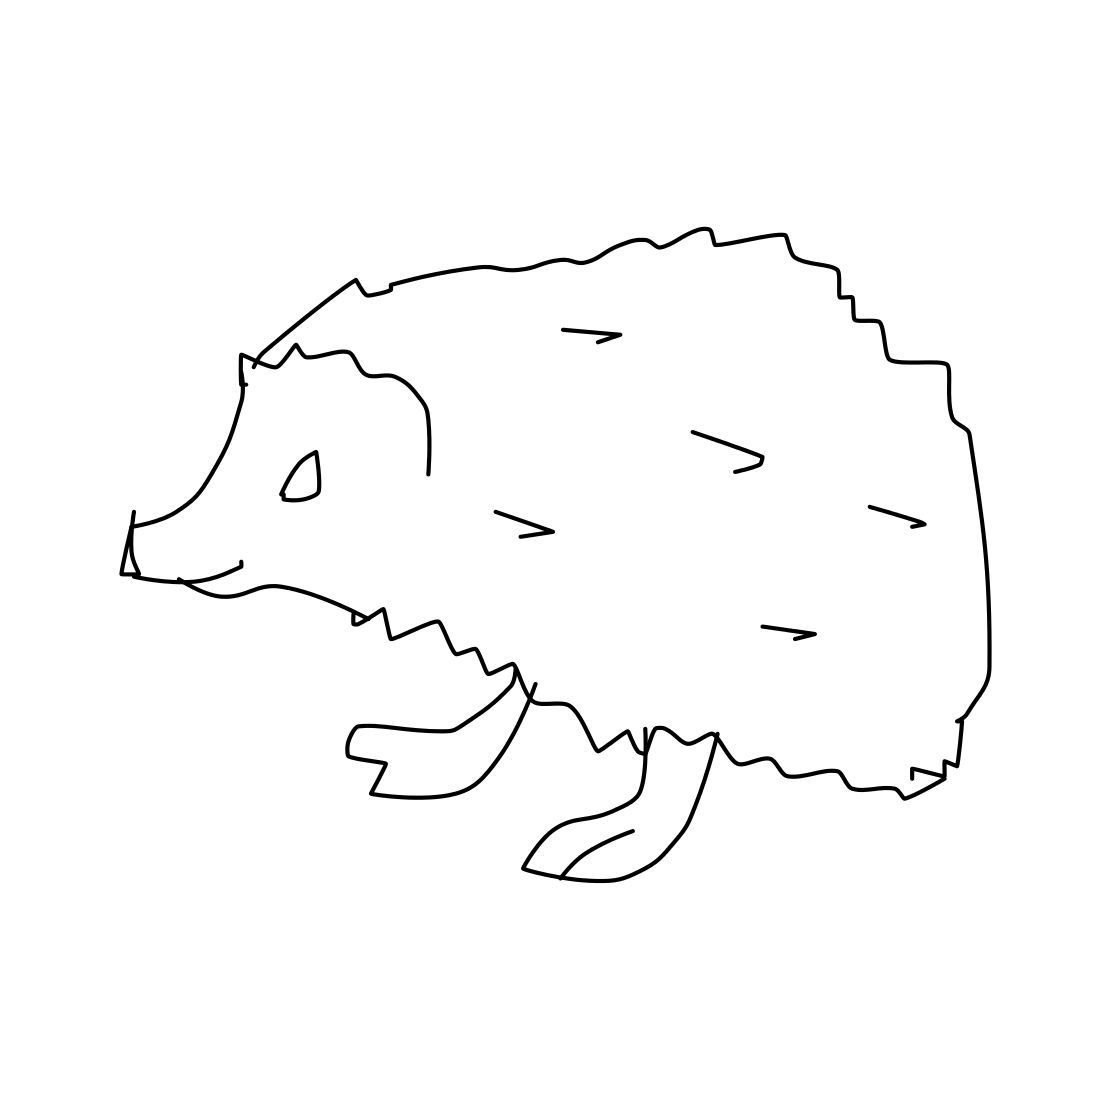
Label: hedgehog